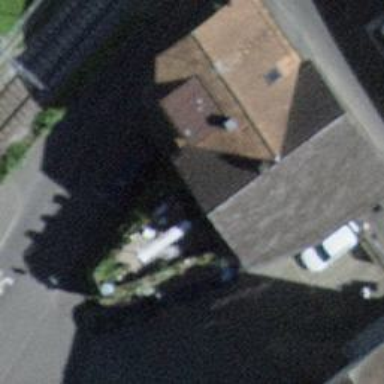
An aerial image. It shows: Outdoor shop.